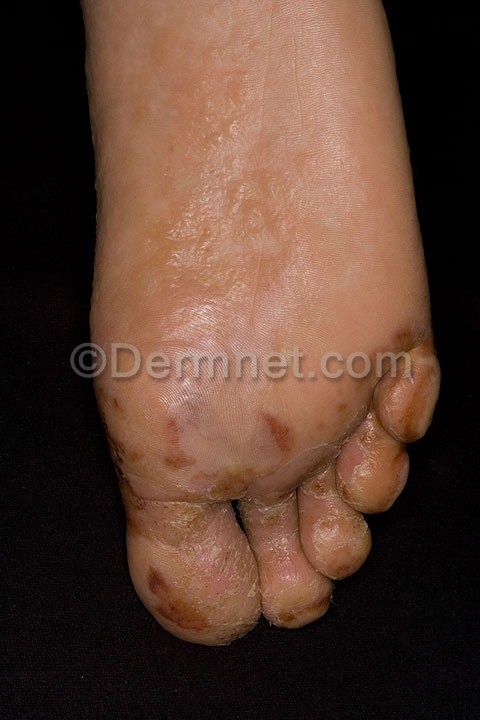
Disease: Eczema Photos